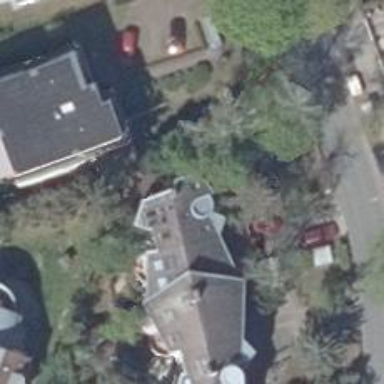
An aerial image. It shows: Veterinary facility.